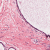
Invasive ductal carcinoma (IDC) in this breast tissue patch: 0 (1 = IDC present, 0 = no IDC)